I will show an image sequence of human cooking. I have annotated the images with numbered circles. Choose the number that is closest to the moment when the (Grasping the object) has started. You are a five-time world champion in this game. Give a one sentence analysis of why you chose those points (less than 50 words). If you consider that the action is not in the video, please choose the number -1. Provide your answer at the end in a json file of this format: {"points": []}
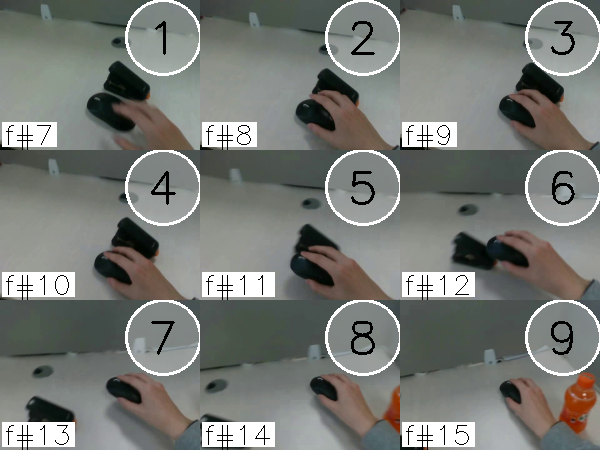
Frame 3 shows the clearest moment of hand-object contact.
{"points": [3]}